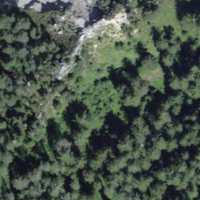
EUNIS habitat code: 45
Species observed at this site:
Neottia nidus-avis
Vaccinium myrtillus
Vaccinium vitis-idaea
Cypripedium calceolus
Amelanchier ovalis
Tussilago farfara